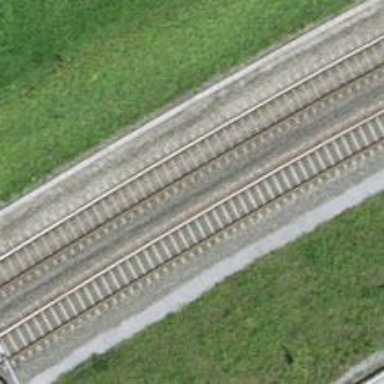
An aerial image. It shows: Single-track electrified railway with contact line.